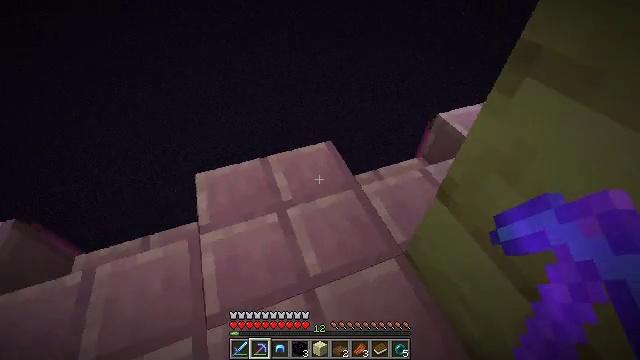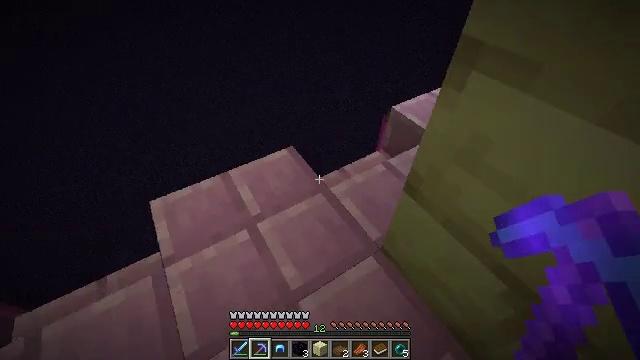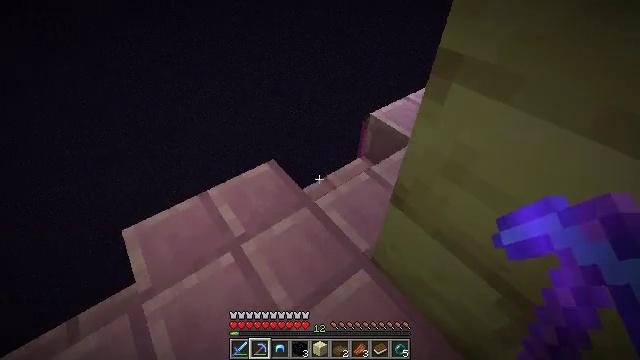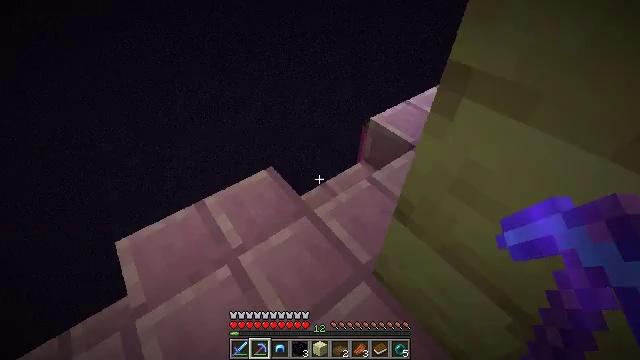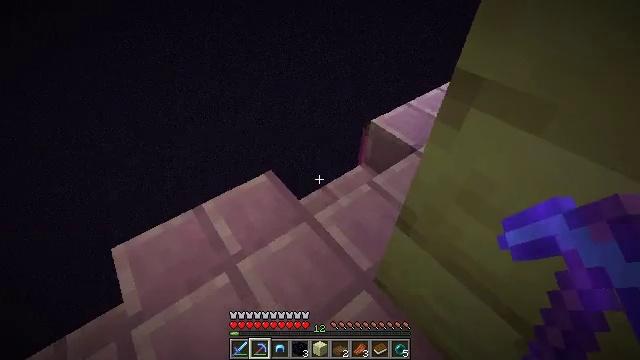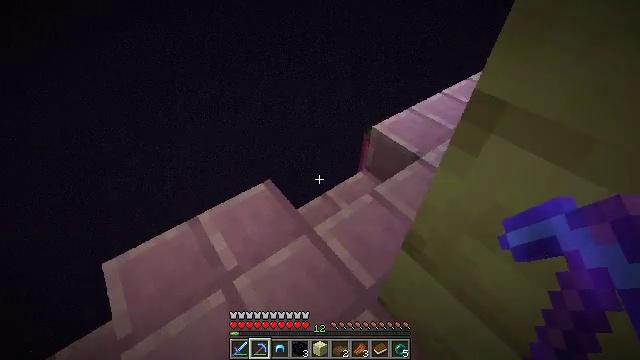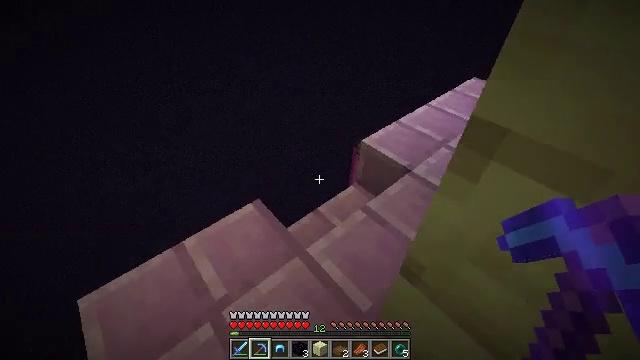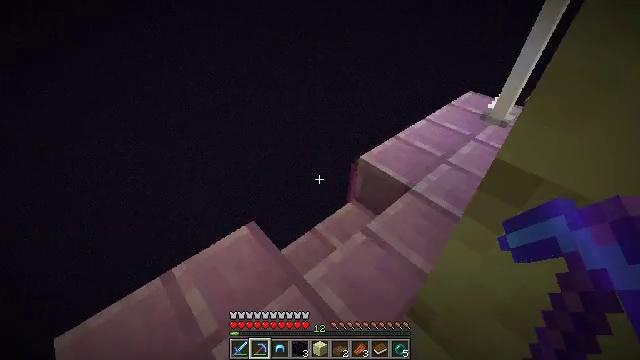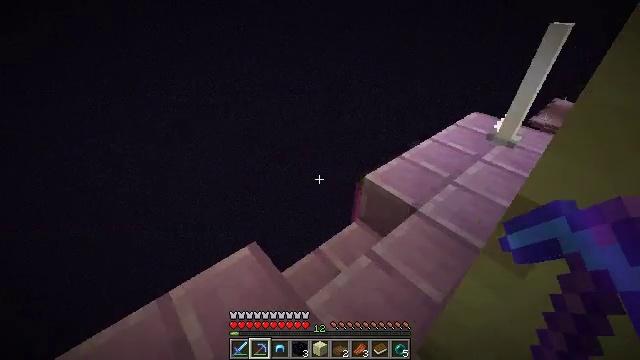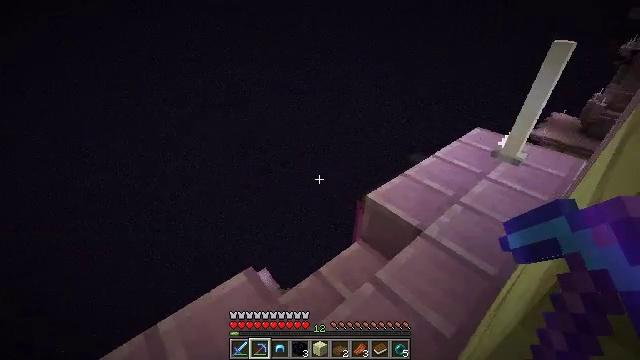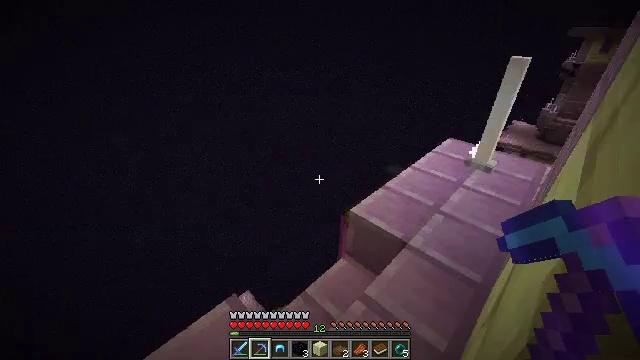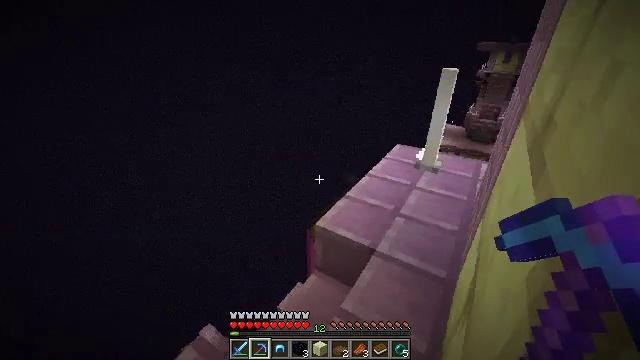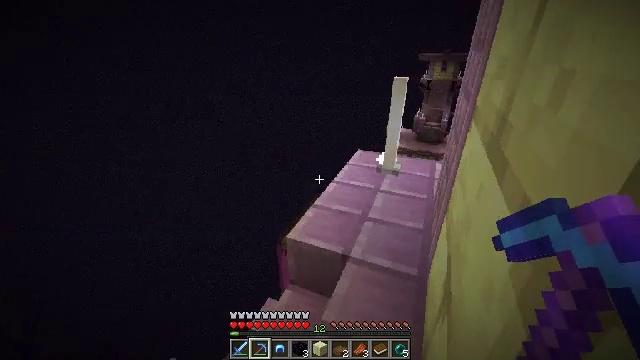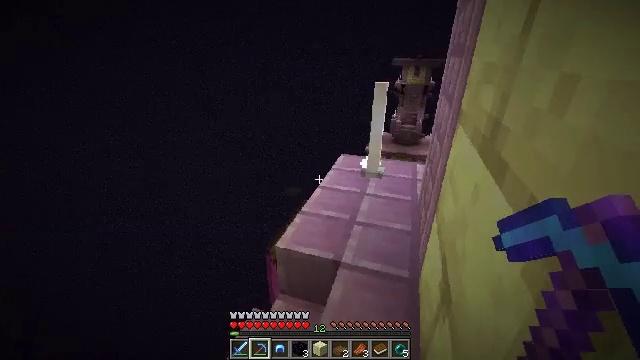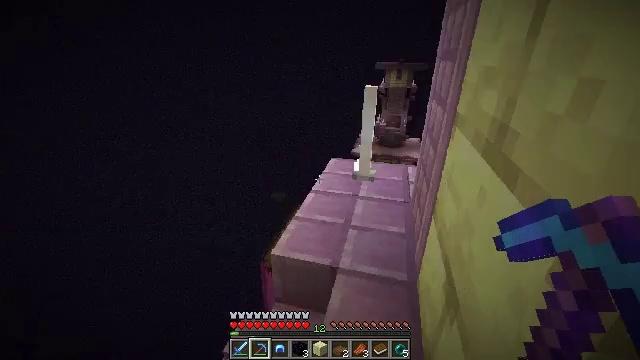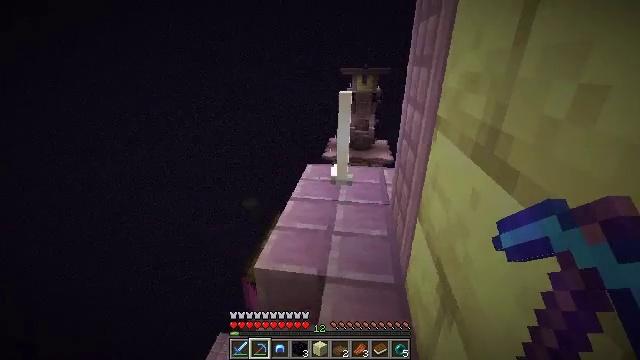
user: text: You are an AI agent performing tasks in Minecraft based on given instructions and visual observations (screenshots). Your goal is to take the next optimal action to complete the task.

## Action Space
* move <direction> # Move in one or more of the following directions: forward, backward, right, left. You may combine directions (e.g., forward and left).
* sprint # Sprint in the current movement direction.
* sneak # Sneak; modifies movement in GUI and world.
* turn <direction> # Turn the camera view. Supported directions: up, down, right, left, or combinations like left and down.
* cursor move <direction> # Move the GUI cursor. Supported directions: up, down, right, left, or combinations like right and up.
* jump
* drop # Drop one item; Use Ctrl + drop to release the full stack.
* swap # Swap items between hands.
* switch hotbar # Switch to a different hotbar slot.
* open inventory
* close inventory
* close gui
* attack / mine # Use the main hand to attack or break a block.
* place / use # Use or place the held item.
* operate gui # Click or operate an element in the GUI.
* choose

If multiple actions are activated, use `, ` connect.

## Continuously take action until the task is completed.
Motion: motion action
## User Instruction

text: Harvest the end rod for use.
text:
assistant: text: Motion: move forward, sneak, turn right
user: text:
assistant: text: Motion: move forward, sneak, turn right and up
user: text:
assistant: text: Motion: move forward, sneak
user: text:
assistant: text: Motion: move forward, sneak
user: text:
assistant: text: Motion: move forward, sneak
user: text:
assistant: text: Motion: move forward, sneak, turn right and up
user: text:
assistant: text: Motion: move forward, sneak, turn up
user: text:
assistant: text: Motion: move forward, sneak, turn left and up
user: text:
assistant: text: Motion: move forward, sneak, turn up
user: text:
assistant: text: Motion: move forward, sneak, turn right and up
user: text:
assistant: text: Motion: move forward, sneak, turn right and up
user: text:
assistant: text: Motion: move forward and move left, sneak, turn right and up
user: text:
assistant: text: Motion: move forward and move left, sneak, turn right and up
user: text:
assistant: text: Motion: move forward and move left, sneak, turn right
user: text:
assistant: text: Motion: move forward and move left, sneak, turn right and up
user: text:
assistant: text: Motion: move forward, sneak, turn right
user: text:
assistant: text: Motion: move forward, sneak, turn right
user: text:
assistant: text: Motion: move forward, sneak
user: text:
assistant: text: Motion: move forward, sneak
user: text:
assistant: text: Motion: move forward, sneak
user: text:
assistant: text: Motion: move forward, sneak
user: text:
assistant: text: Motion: move forward, sneak
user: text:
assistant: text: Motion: move forward, sneak
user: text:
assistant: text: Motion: move forward, sneak
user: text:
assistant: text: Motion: move forward, sneak
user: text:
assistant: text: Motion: move forward, sneak
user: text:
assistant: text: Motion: move forward, sneak, turn left
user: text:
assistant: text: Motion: move forward, sneak
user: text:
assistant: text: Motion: move forward, sneak
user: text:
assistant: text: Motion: move forward, sneak